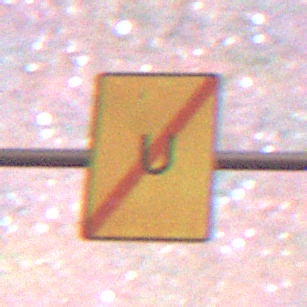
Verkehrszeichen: EndeUmleitung
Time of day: Night
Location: Outdoor (Nature)
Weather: Clear
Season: NotSpecified
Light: Natural